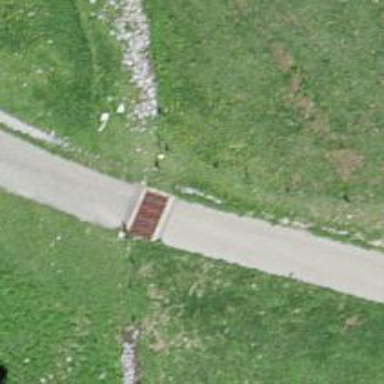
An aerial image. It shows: Cattle grid barrier.